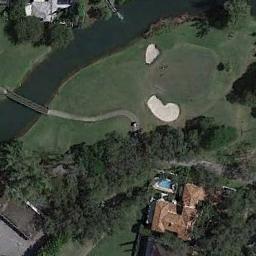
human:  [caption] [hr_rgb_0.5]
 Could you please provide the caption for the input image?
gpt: The golf course has a putting green, A fairway, A road, Some barrier trees and two sandpits and some houses are also in the golf course .

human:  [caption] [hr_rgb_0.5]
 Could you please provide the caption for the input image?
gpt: Many trees are near the golf course .

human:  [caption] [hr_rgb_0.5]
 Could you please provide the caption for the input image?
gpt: The picture shows a road with a nearly 180-degree turn .

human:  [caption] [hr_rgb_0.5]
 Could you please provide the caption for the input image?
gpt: There are a few bunkers and a small river and several paths on the large green lawn in the golf course with many trees and several buildings .

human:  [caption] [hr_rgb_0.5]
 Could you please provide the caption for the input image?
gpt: There are two bunkers beside a river on the golf course .